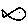
Label: fish